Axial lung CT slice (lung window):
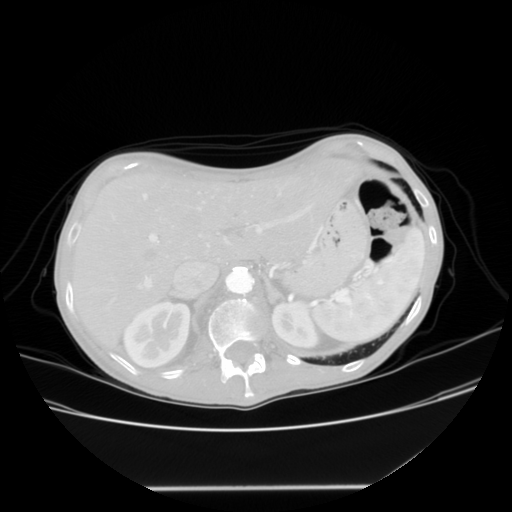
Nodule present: no